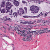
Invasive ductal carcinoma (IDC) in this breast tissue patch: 0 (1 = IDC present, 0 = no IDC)